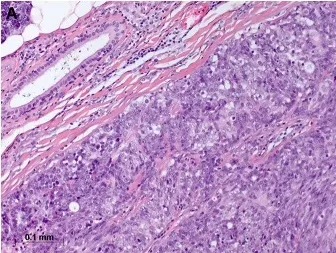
Histomorphological and immunohistochemical analysis of parotid, tumor excisate from 2008:. H & E staining.
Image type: pathology (h&e)